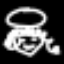
Label: angel